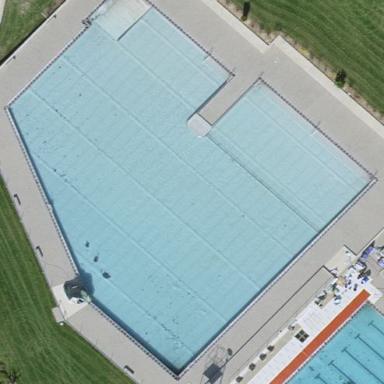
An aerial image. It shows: Swimming pool within leisure land area designed for swimming activities.